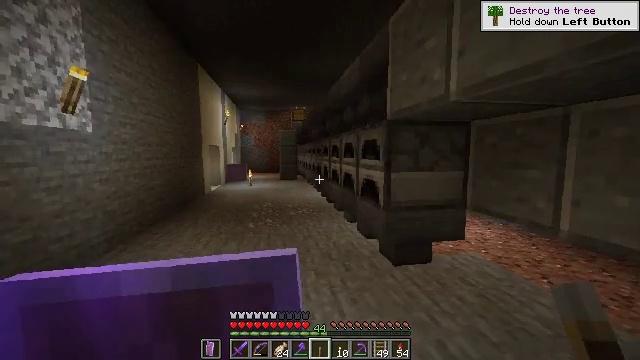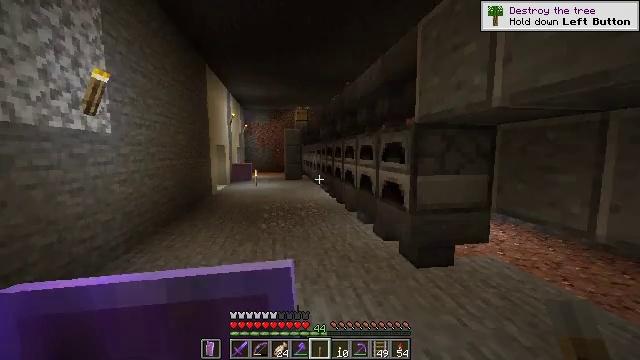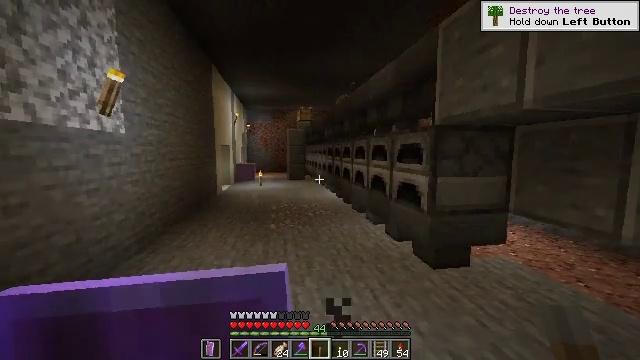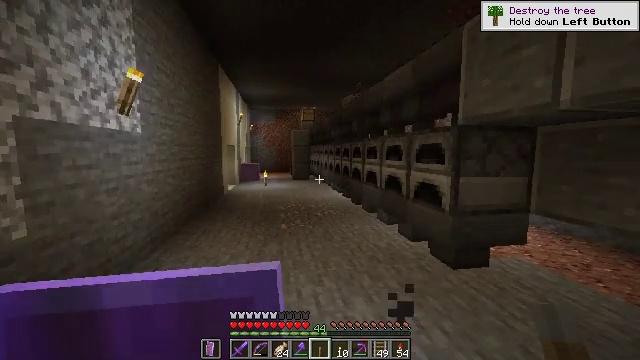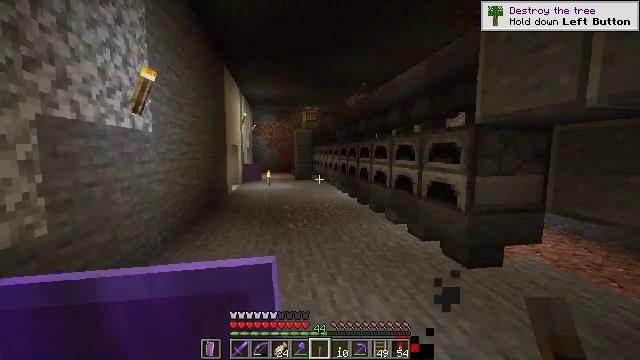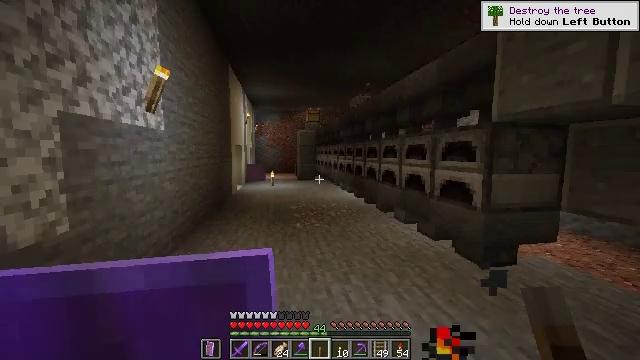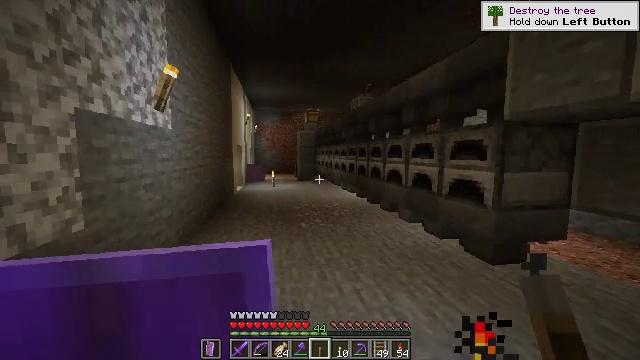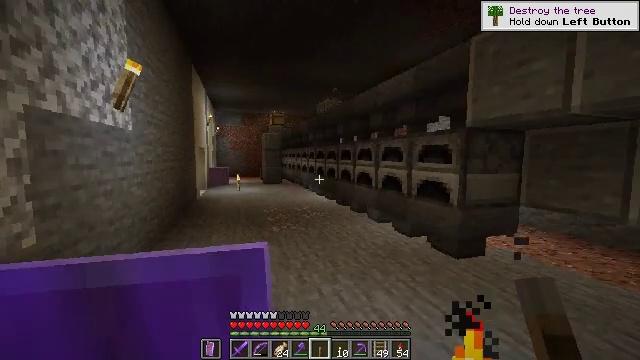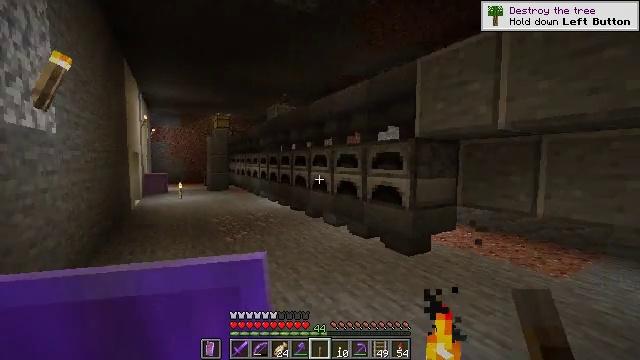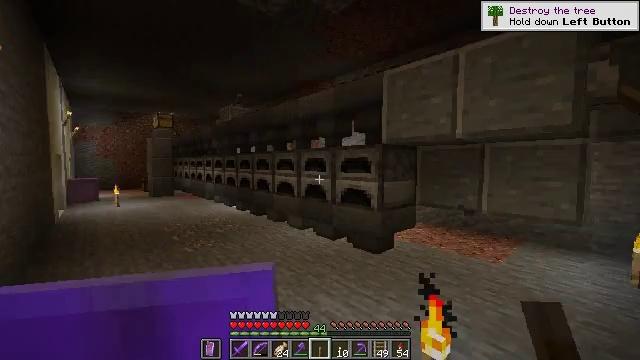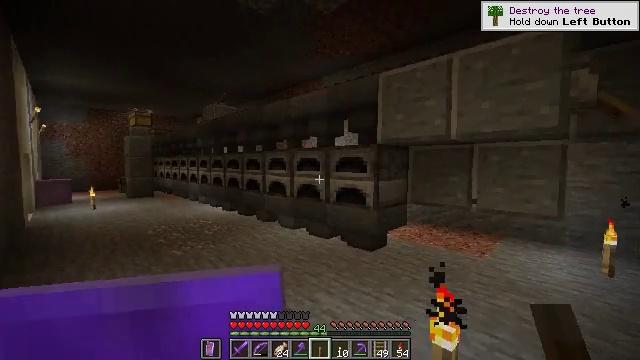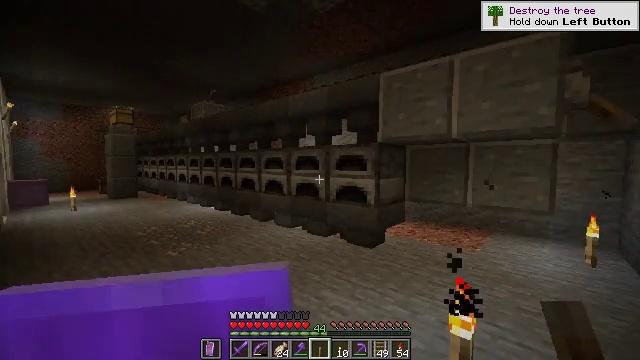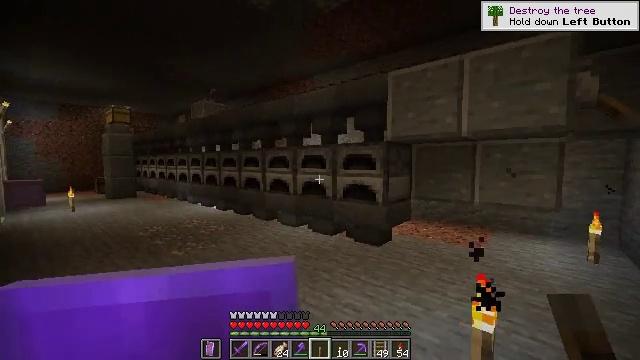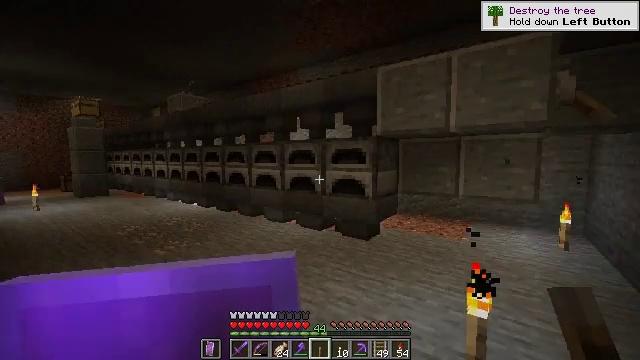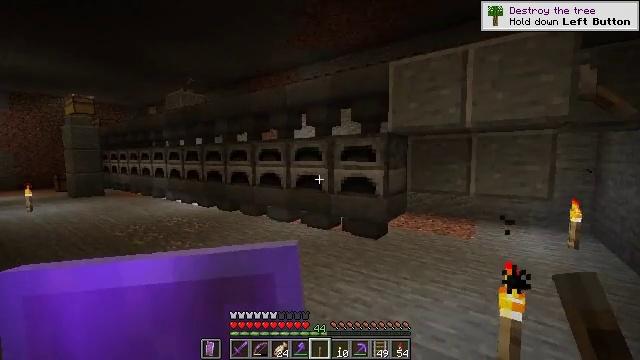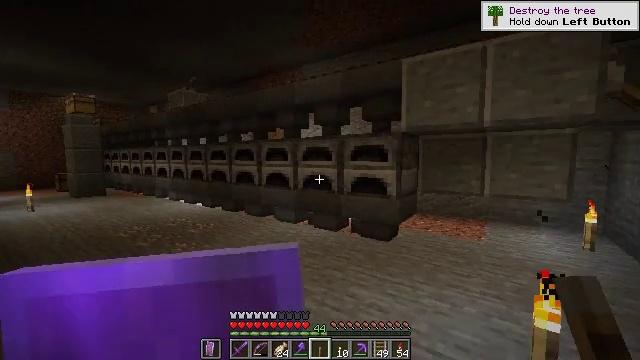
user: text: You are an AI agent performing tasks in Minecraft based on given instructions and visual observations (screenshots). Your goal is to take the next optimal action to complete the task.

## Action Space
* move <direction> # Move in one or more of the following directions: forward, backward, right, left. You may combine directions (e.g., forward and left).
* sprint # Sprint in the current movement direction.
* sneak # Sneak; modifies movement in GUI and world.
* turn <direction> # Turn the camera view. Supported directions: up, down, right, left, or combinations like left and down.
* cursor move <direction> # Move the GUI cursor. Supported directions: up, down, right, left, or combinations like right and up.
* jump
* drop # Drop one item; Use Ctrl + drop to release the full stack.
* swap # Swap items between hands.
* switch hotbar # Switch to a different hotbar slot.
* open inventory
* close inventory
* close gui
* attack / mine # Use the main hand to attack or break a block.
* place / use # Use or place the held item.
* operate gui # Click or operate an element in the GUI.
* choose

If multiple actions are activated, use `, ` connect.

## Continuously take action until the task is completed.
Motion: motion action
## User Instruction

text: Retrieve the polished andesite from the wall.
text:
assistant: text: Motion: move left
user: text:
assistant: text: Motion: move left
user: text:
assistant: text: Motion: move left
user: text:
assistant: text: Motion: move left
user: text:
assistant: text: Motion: move left
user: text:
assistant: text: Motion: move left
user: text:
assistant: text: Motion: move left, turn right
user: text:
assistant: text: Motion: move left, turn right and up
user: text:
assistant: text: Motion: move left, turn right
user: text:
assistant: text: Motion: move left, turn right
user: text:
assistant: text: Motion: move left, turn right
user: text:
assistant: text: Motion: move left
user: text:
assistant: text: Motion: move left, turn right and down
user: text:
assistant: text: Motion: move left
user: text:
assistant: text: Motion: move left
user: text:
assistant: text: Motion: move left
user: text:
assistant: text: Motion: no_op
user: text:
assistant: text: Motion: no_op
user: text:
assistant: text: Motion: turn left
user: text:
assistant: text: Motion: turn left and up
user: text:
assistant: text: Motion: turn left and up
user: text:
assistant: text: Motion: move forward, turn left
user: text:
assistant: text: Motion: move forward
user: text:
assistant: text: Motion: move forward
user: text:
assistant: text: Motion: move forward
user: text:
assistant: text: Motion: move forward
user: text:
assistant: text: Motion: move forward, turn left
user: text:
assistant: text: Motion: move forward and move left, turn left
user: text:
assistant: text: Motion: move forward and move left
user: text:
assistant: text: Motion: move forward and move left